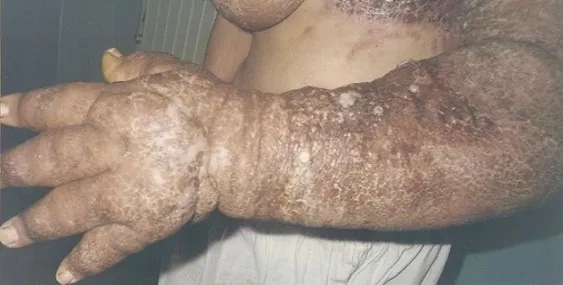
Stewart-Treves syndrome of the left arm.
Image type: medical_photograph (skin_photograph)